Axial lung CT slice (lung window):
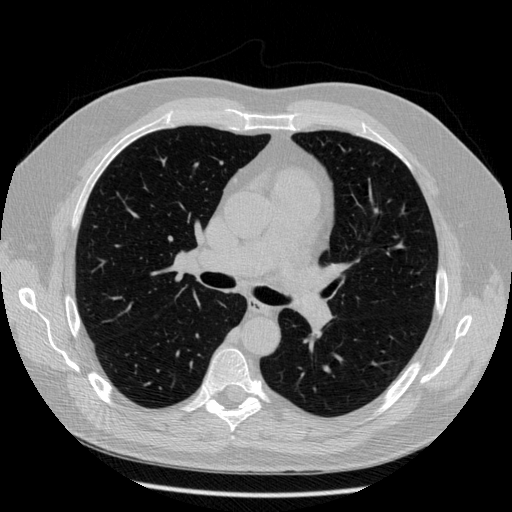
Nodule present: no